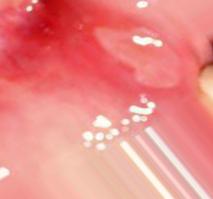
Condition: Mouth Ulcer